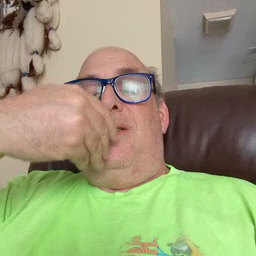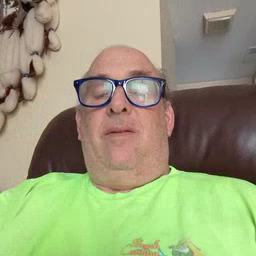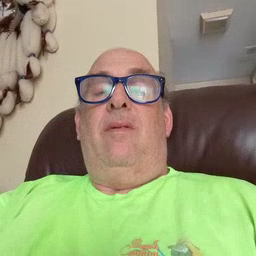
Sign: pizza